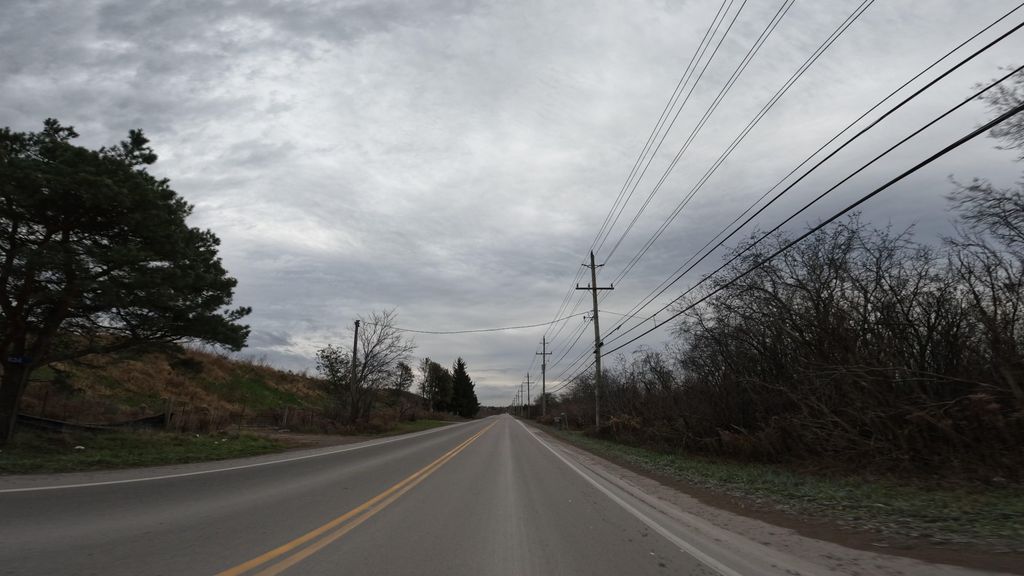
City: hamilton